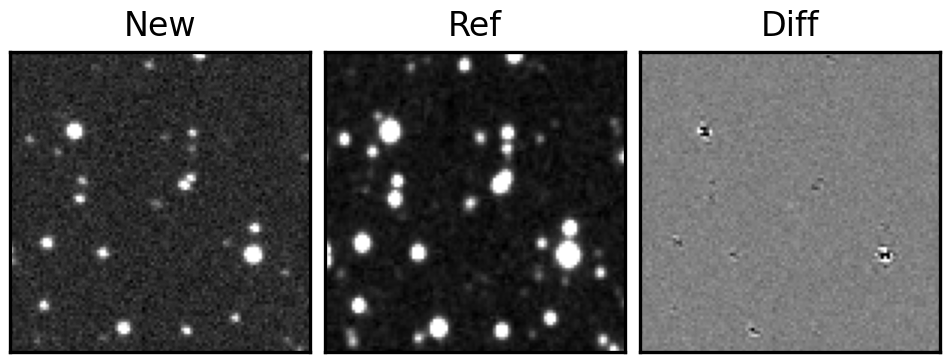
Label: real